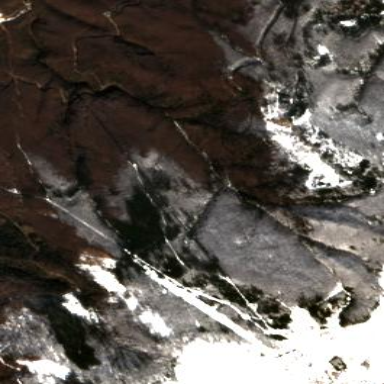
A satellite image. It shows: Area designated for winter sports.